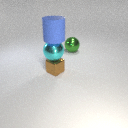
large cyan metal sphere below large blue rubber cylinder